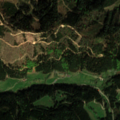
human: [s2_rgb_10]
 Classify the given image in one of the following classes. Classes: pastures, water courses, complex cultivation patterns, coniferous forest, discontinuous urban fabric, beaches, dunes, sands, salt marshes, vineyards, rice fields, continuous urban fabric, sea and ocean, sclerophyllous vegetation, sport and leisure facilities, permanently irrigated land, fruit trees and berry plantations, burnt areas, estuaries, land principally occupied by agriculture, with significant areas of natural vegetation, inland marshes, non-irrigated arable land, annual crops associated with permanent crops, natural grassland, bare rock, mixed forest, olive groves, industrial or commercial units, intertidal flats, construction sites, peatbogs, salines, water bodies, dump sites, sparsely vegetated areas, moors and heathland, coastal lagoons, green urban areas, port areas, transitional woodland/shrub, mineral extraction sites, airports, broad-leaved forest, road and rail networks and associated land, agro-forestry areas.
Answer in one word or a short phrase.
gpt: land principally occupied by agriculture, with significant areas of natural vegetation, coniferous forest, mixed forest